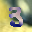
Label: 3